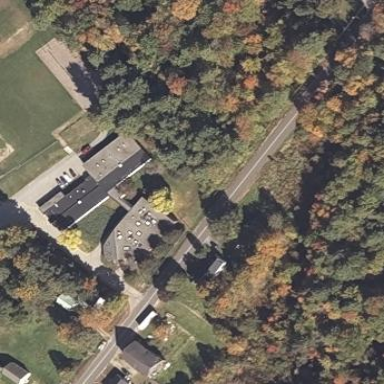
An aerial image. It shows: School building.